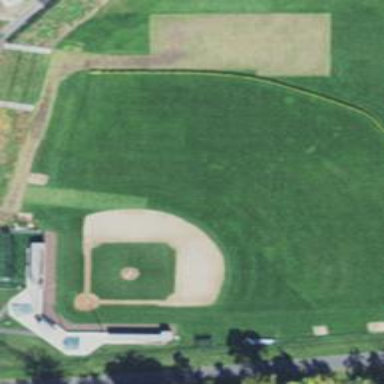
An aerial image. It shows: Baseball pitch for leisure land activities.